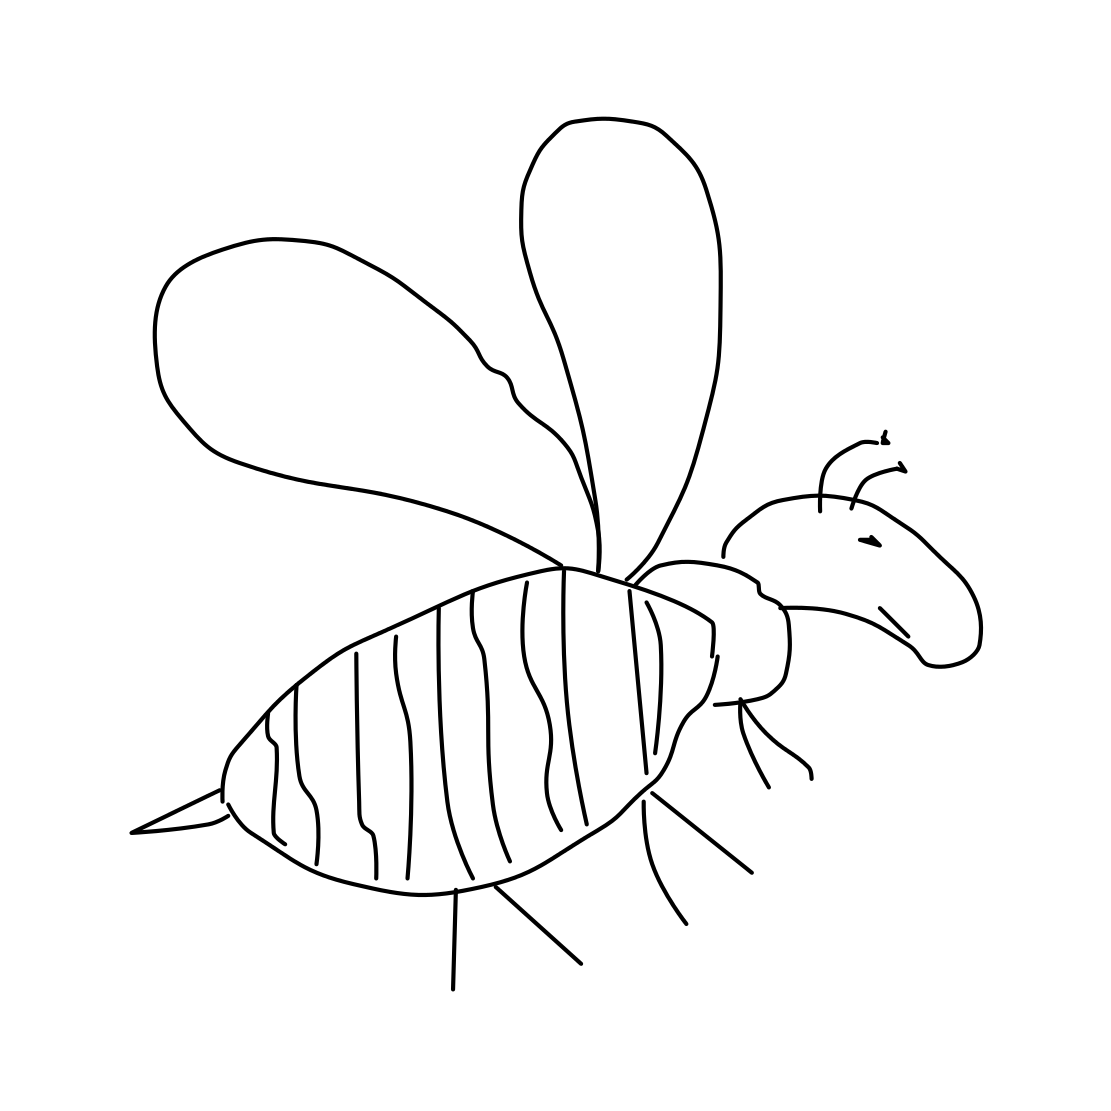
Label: bee